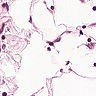
Metastatic tissue present: no